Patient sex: F
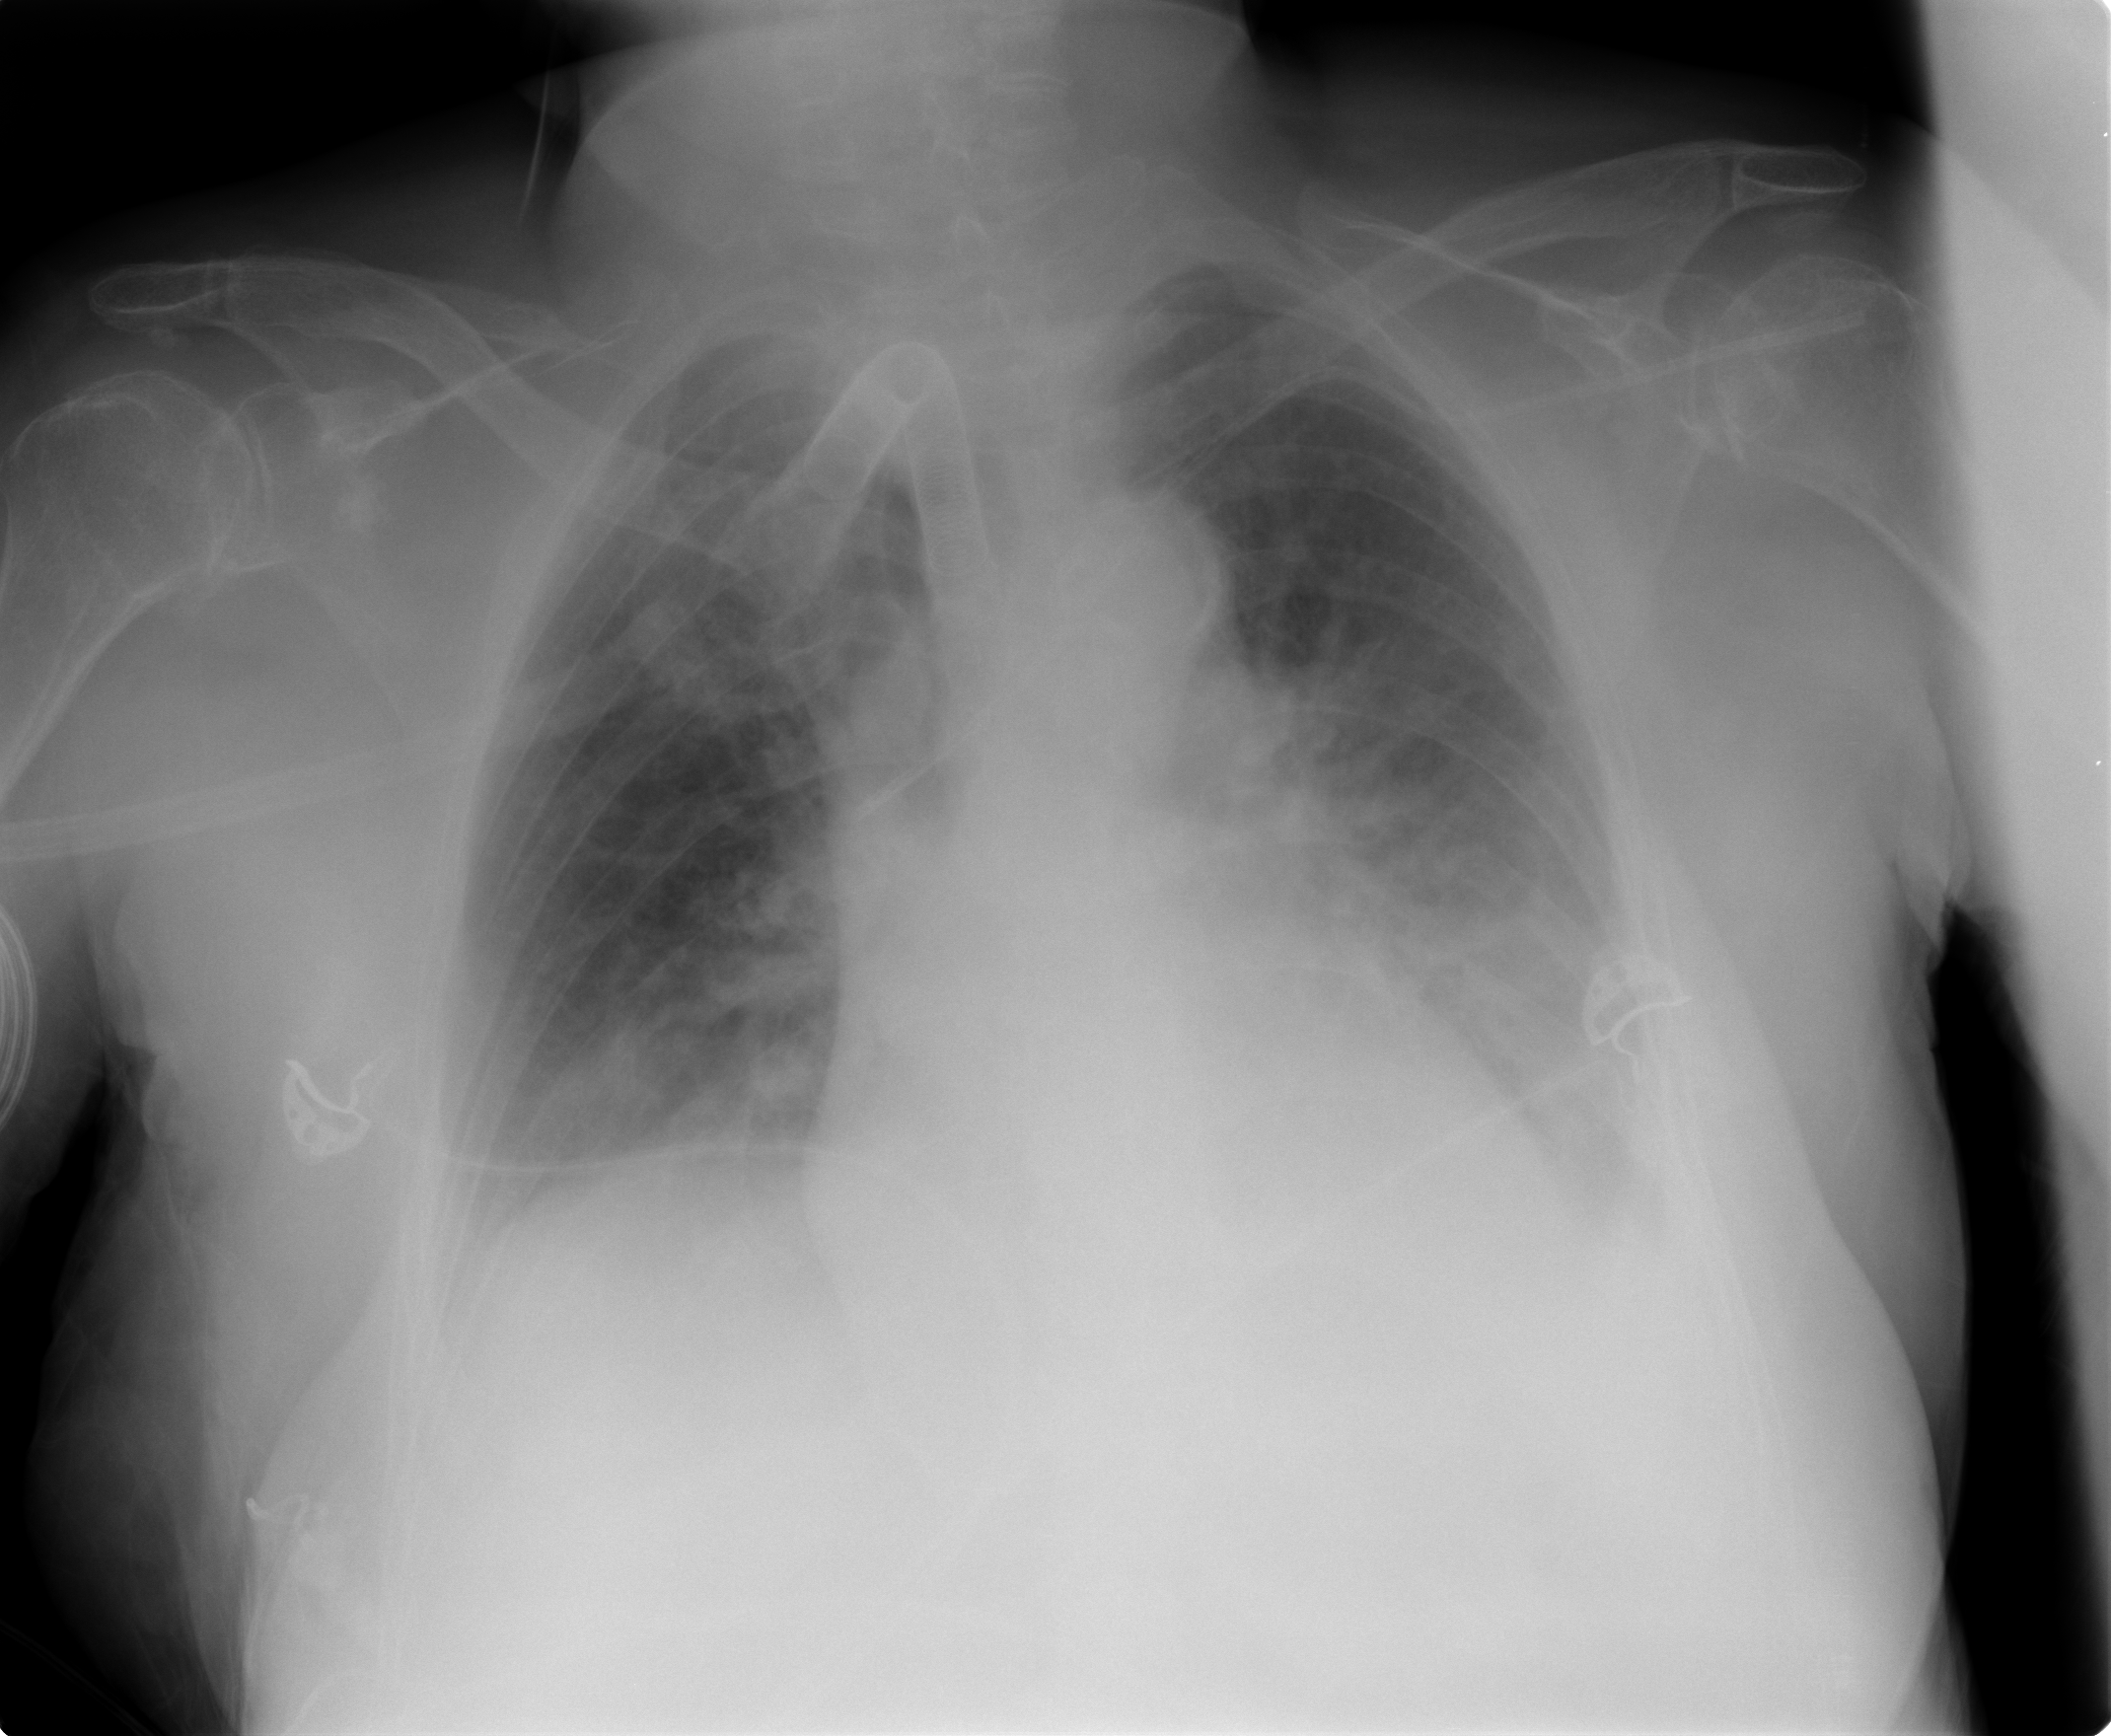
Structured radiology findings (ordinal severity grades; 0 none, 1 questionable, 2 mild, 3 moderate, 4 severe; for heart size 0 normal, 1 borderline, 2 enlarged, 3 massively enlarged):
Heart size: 2
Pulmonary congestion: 3
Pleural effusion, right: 2
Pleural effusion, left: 2
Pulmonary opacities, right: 1
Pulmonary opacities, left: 1
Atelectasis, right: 2
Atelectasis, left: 3